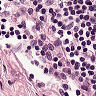
Metastatic tissue present: no